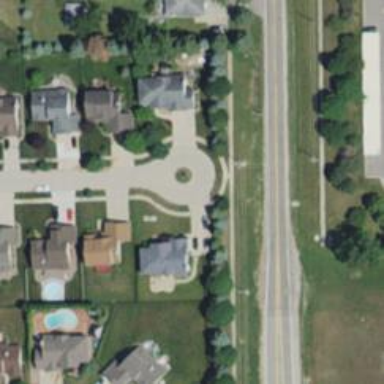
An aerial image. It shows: Turning loop on the road.